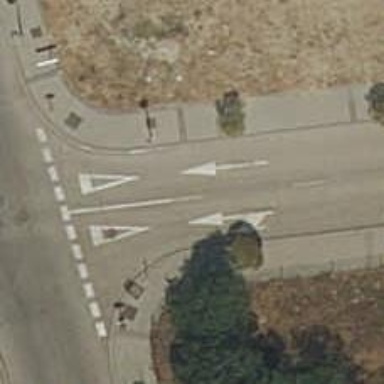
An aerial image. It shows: Road with "give way" sign.